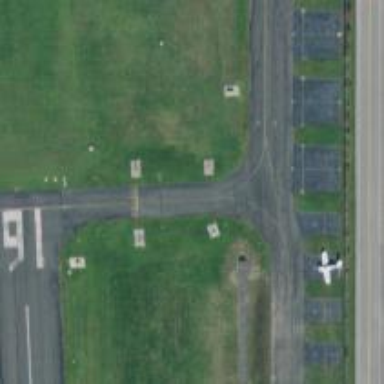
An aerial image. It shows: Asphalt taxiway in the airport.